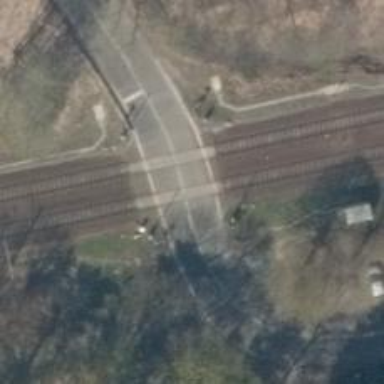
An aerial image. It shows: Level crossing with double half barrier.